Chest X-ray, PA view. Patient: 47 years old, sex F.
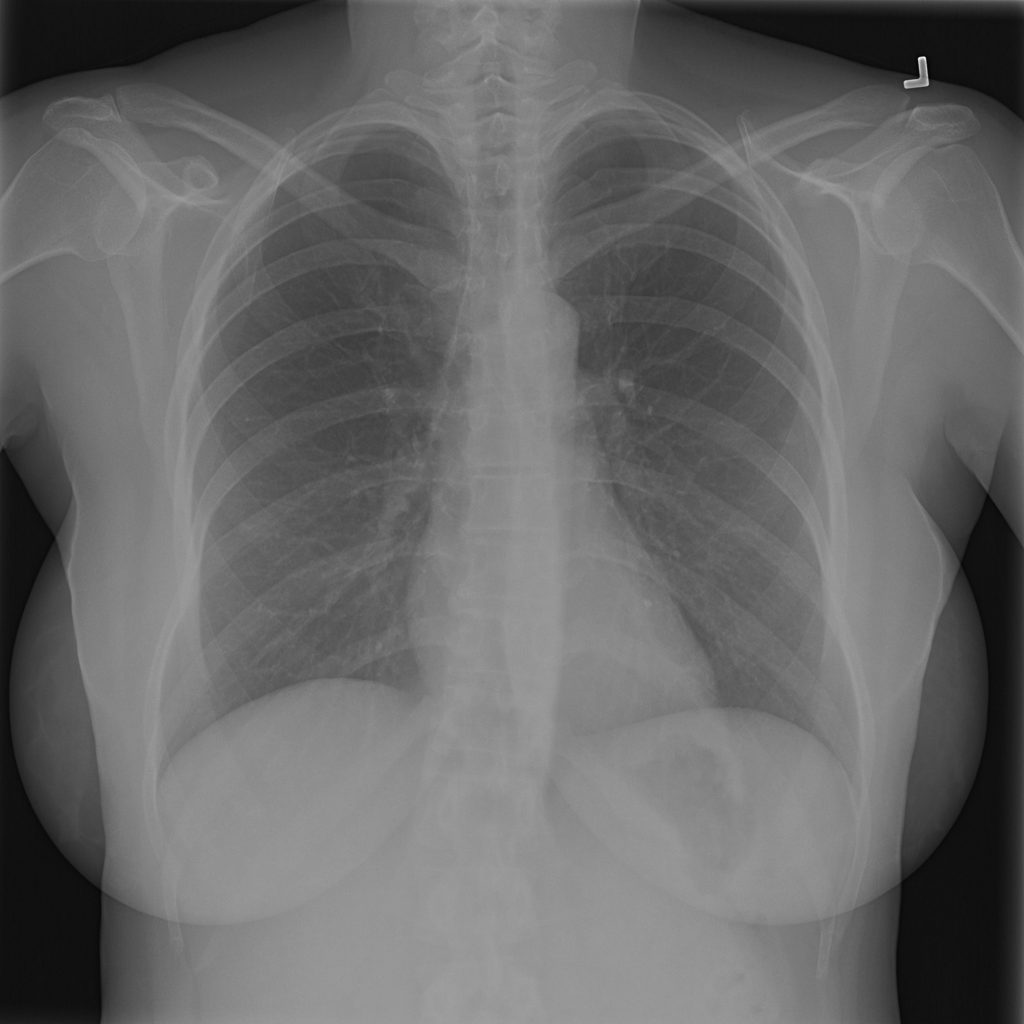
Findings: No Finding